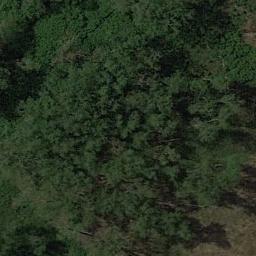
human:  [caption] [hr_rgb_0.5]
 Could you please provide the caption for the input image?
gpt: The forest is on the grass .

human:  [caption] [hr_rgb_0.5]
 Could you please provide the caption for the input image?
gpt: The forest has some green trees and grass .

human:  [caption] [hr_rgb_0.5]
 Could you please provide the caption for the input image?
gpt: This is a dense forest, And the trees are dark yellow .

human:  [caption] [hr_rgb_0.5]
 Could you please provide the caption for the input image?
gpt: Many green trees are in a forest .

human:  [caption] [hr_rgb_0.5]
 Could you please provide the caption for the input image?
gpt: A green forest with many trees .